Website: bh-photo
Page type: address-validator
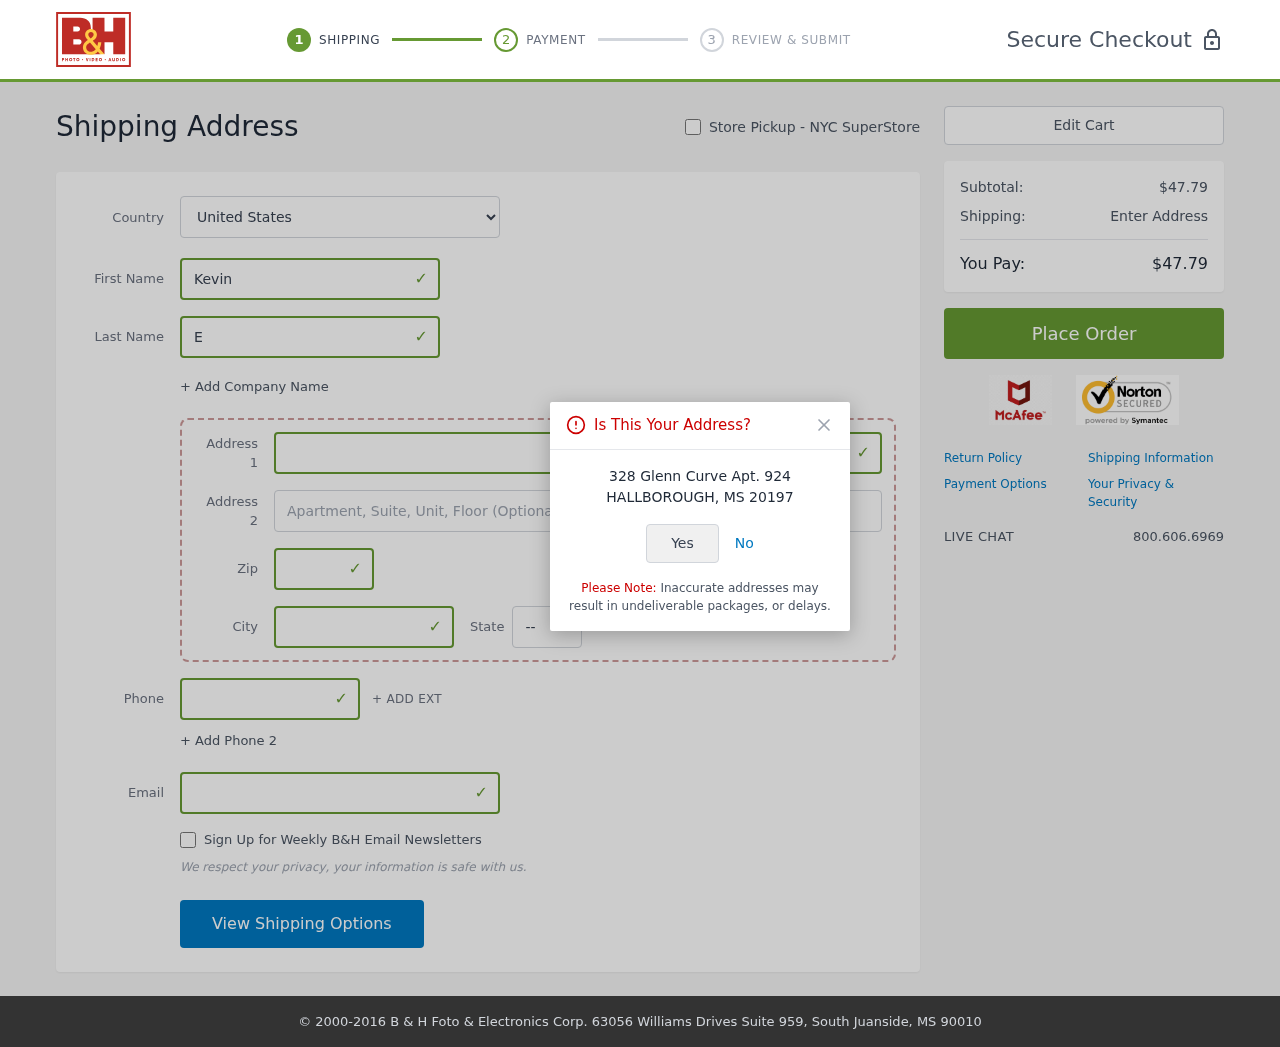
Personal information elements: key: PII_CITY
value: Hallborough
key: PII_COUNTRY
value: United States
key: PII_EMAIL
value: kevin_evans@gmail.com
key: PII_FIRSTNAME
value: Kevin
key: PII_LASTNAME
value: Evans
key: PII_PHONE
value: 7723115722
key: PII_POSTCODE
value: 20197
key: PII_STATE_ABBR
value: MS
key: PII_STREET
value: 328 Glenn Curve Apt. 924
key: PII_CITY_CONFIRM
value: HALLBOROUGH
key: PII_POSTCODE_FULL
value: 20197
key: PII_POSTCODE_NUMERIC
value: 20197
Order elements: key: ORDER_SUBTOTAL
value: $47.79
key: ORDER_TOTAL
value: $47.79